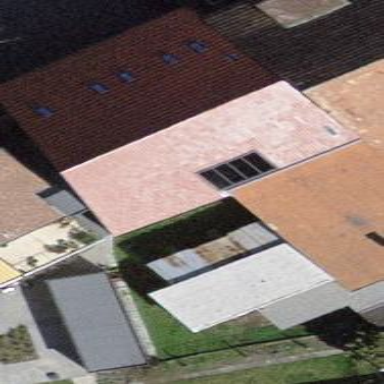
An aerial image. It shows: Building with tiled roof.